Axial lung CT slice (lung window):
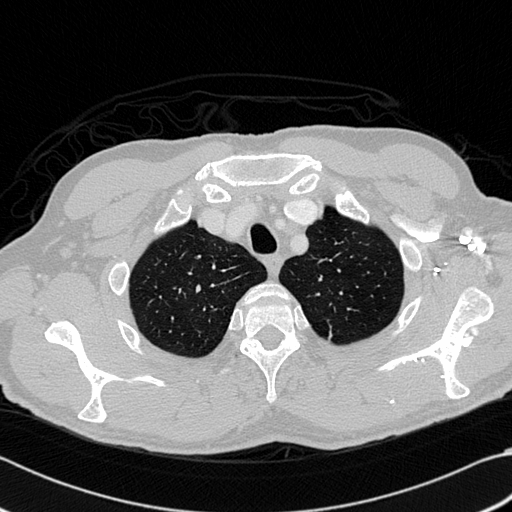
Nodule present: no